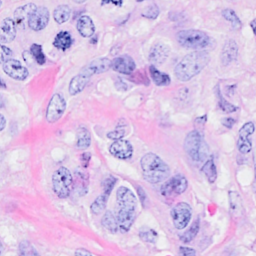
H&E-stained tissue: Breast